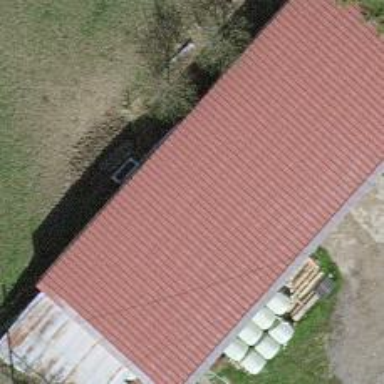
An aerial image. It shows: Shed building.